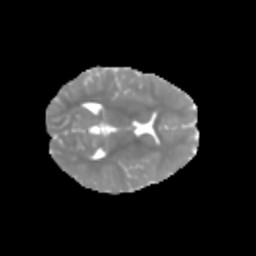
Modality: MD
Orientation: axial
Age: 5
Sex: female
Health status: healthy